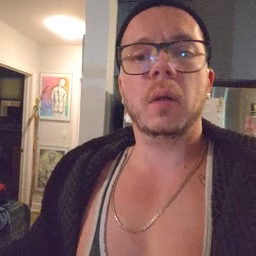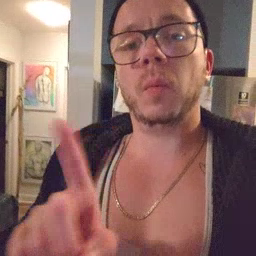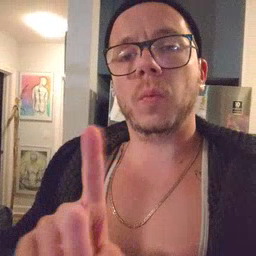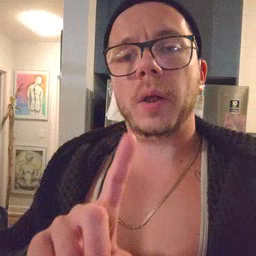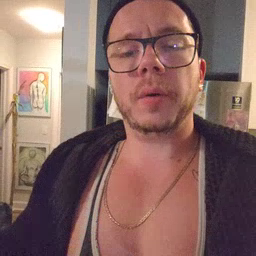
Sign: where